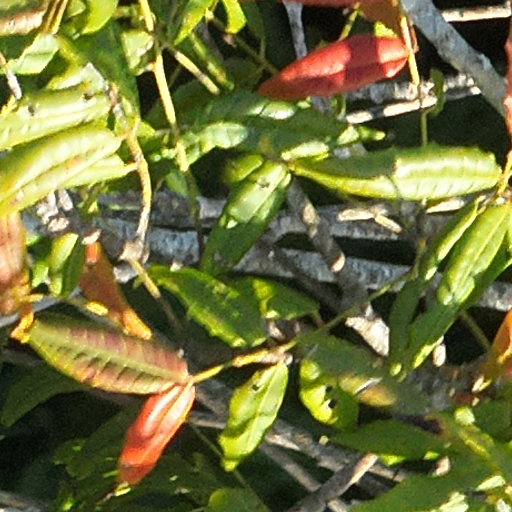
Species: Astronium graveolens
GBIF accepted scientific name: Astronium graveolens
Crown area (m\u00b2): 213.255